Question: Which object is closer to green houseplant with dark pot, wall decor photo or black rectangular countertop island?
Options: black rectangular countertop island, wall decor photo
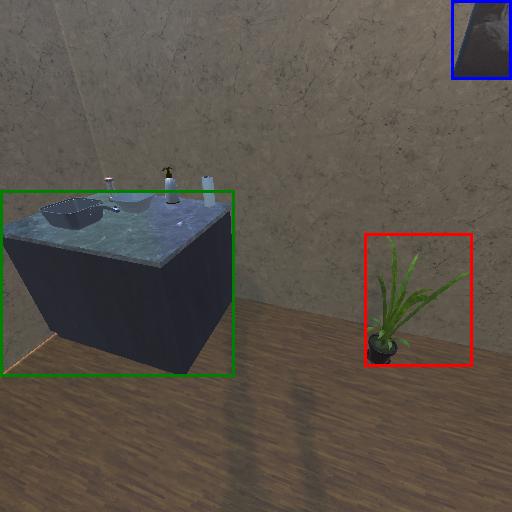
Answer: black rectangular countertop island